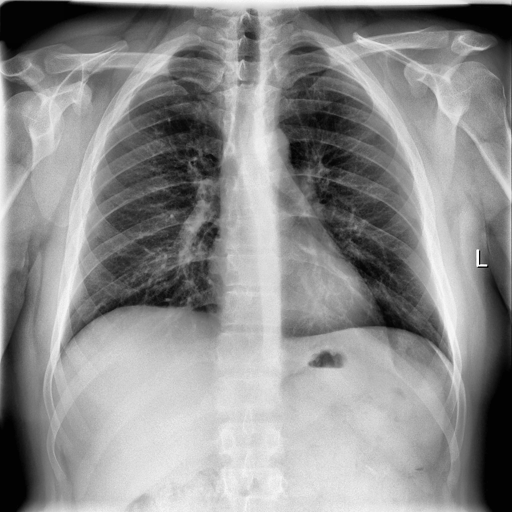
Finding: NORMAL